Question: I was bored and wanted to make a program to crash my computer :P. I would have it uselessly and redundantly allocate memory until the crash. The code I created so far is here:
'''
#include <cstdlib>
#include <cstdio>
int main(int argc, const char *argv)
{
int n = 0;
while (1)
{
n++;
int* buffer = (int*)malloc(n ^ n);
int* buffer_buffer = (int*)calloc(n, sizeof(buffer));
for (int i = 0; i < n; i++) {
printf("%p", &buffer);
printf("
");
buffer_buffer[i] = (int)buffer;
}
}
}
'''
The code works(it crashes the computer), but does not work as expected.I wanted to go more into the process of the how it worked and what exactly it was doing, so I set a few breakpoints and decided to step through it. I expected to see the 'buffer_buffer' reallocated again and again containing 'n' numbers of 'buffer', but it does not. Instead, my debugger shows that 'buffer_buffer' contains a single value that sometimes will change, and a single value(the integer cast of 'buffer' at least I hope) is logged every go round the loop. I was expecting the 'buffer_buffer' to grow with 'n' number of elements every time around the for loop comes around, but it only has one element. To visualize this, here is a screenshot of the debugger:

Again I am somewhat tired and this is probably an issue with my loop logic. Does anyone know why my program is experiencing this unexpected behavior? I am using the Microsoft Visual Studio debugger
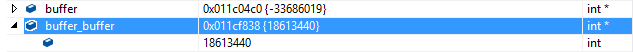
Answer: Probably your debugger doesn't know how big 'buffer_buffer' is, since that variable is simply declared as being a pointer to an 'int'. (That's not correctly typed; 'buffer_buffer' is used to hold values of 'buffer' which is an 'int*', so 'buffer_buffer' must be an array of 'int*', which means that you should declare it as 'int**', i.e. a pointer to a sequence of 'int*'.) One of the little challenges in debugging C programs is that the length of an array is not stored anywhere at all; you have to keep track of it yourself. So the debugger doesn't know either.
Also, 'n^n' is 0, since '^' is the XOR operator. I don't know if that is what you intended.
---
(Actually, it's not quite true that the allocation size isn't stored anywhere. It might be, or some approximation to it might be. But it's stored in the internals of the memory allocation library, and there is no way to get at it. And anyway, it might not be correct, because the library sometimes allocates more than you asked for, and it only remembers what it allocated, not what you asked for.)